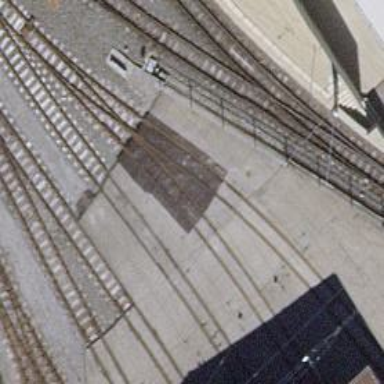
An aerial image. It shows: Narrow-gauge railway yard with electrified contact lines.